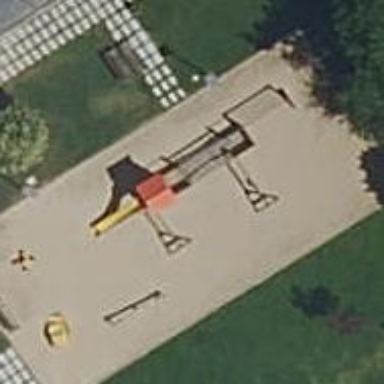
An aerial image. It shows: Playground area for leisure land.